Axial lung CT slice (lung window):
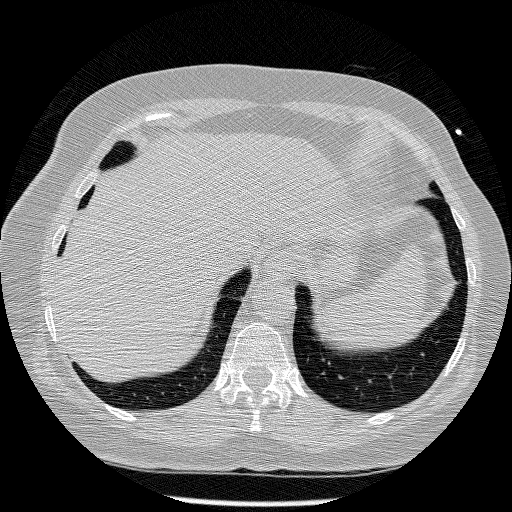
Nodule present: no